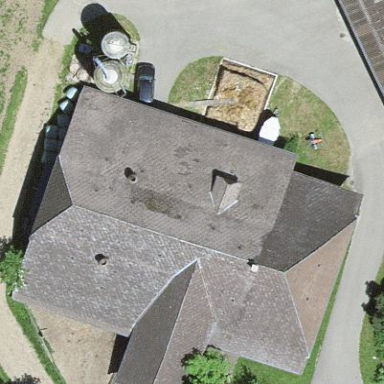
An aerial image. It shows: Farm building.